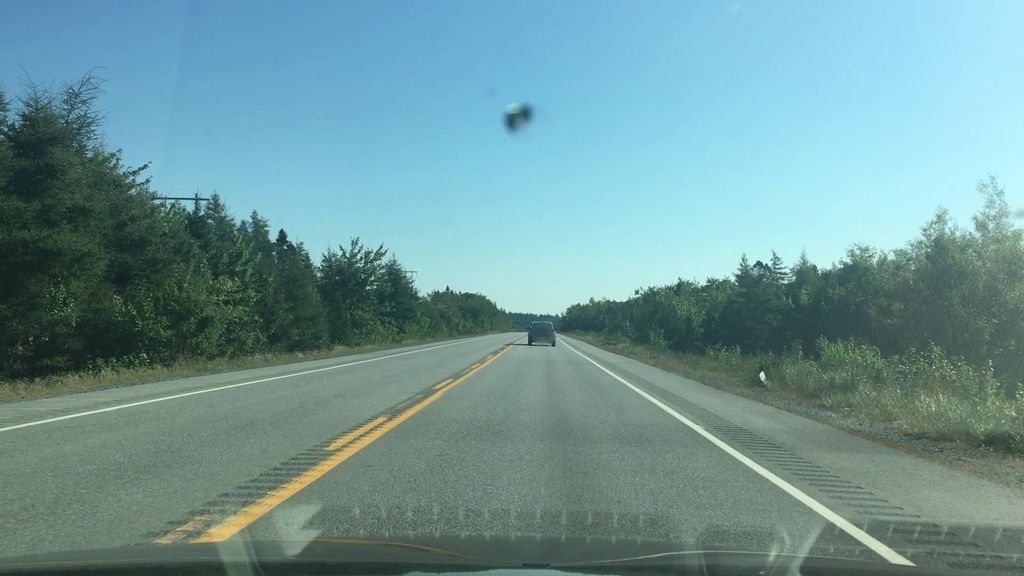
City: halifax